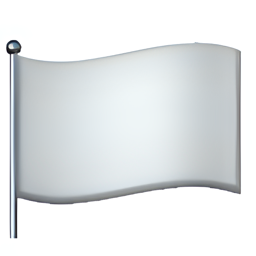
Name: waving white flag
Emoji: 🏳
Group: Flags
Sub-group: flag